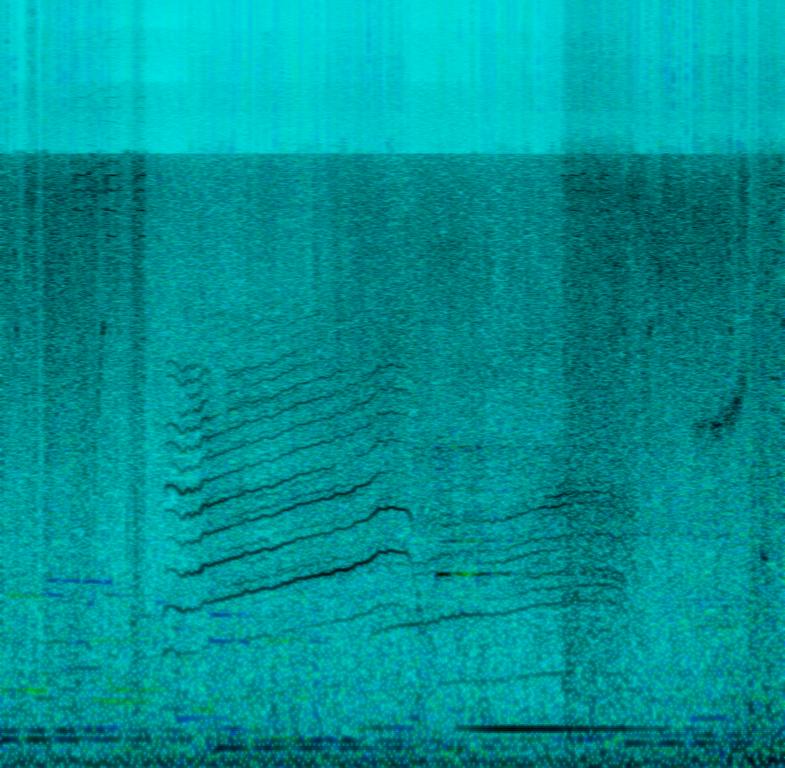
This clip is an instrumental. The tempo is fast with no harmony. There is a sinister synthesised  music playing in the background to the sounds of a male voice screaming in pain, an airplane flying, crashing, exploding, blasts, tumbling and scraping and the sound of a bird or cricket . The sinister music incessantly plays in the background. The vibe of this audio is sinister, spooky, eerie, haunting, dangerous and destructive.